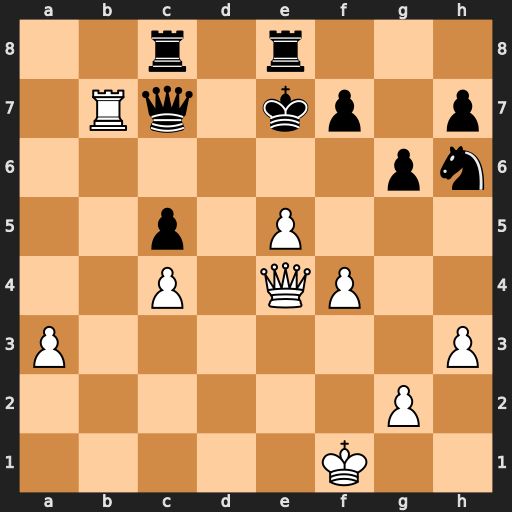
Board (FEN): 2r1r3/1Rq1kp1p/6pn/2p1P3/2P1QP2/P6P/6P1/5K2
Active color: w
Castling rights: -
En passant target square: -
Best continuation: Qc6 Kf8 Rxc7 Rxc7 Qxc7